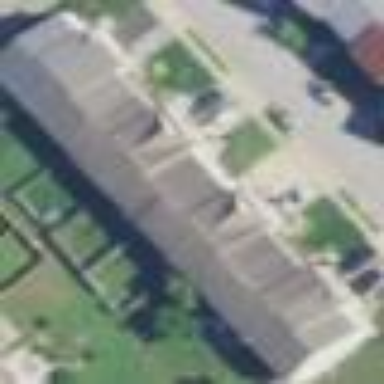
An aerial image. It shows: Terrace building.